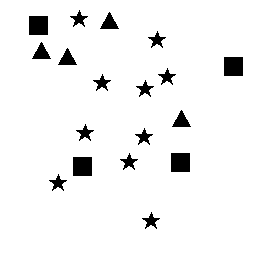
Squares: 4
Triangles: 4
Stars: 10
Total shapes: 18